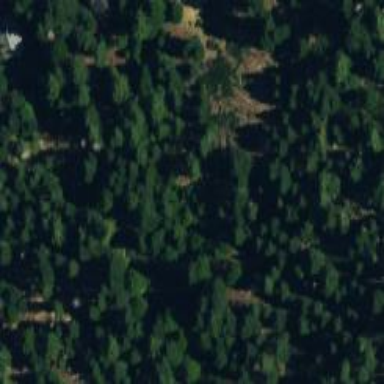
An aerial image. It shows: Evergreen needle-leaved woodland.